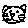
Label: cat